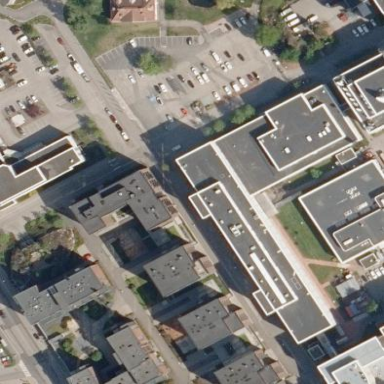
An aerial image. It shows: Building with white color.